Interaction volume radius: 5 \u00c5
Interaction volume height: 10 \u00c5
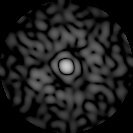
Disorder parameter: 0.8537